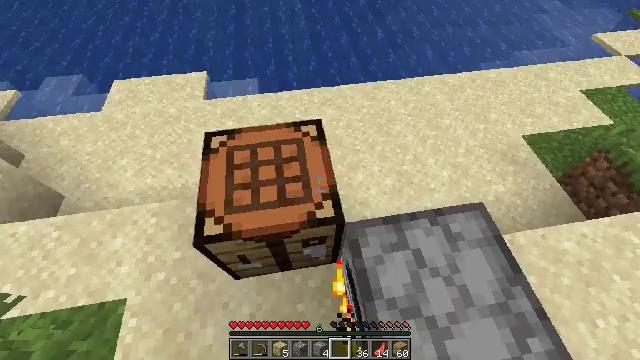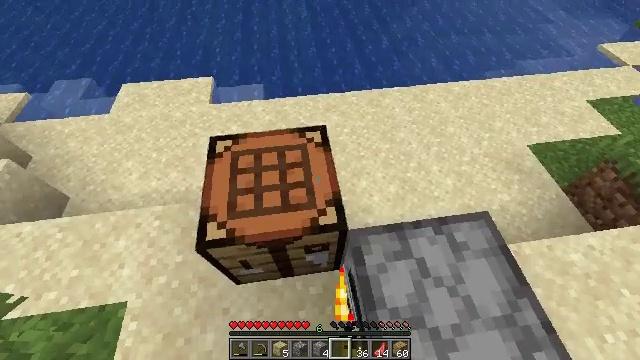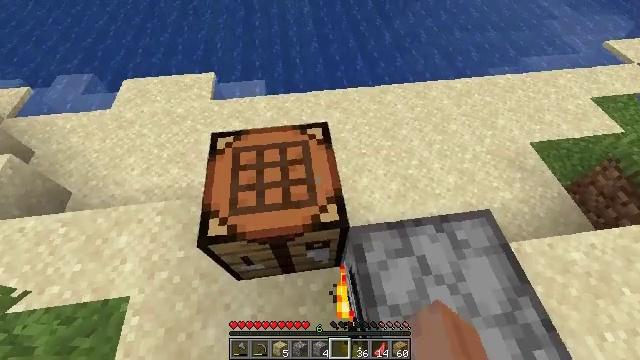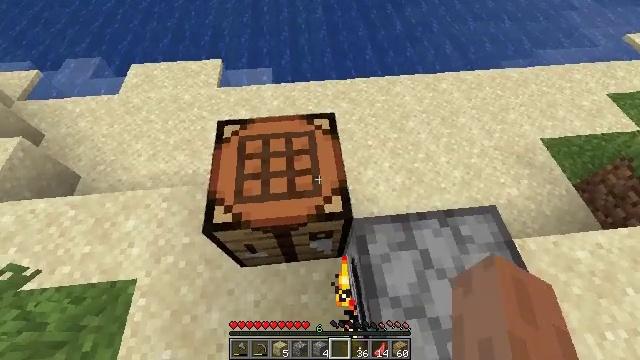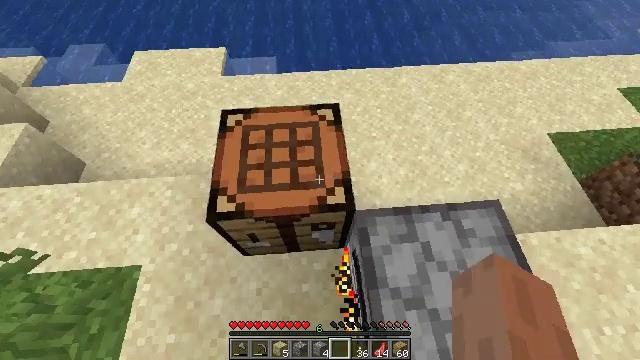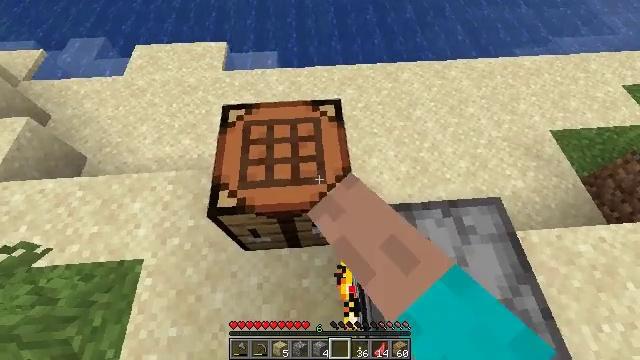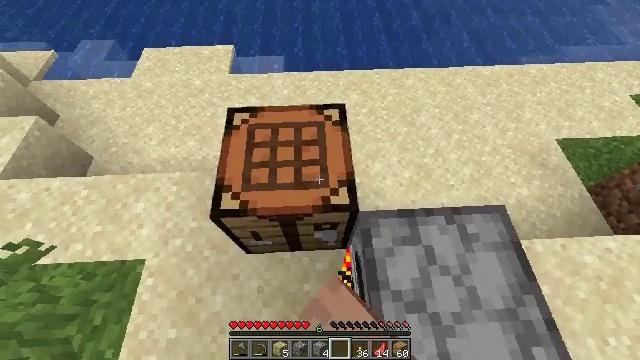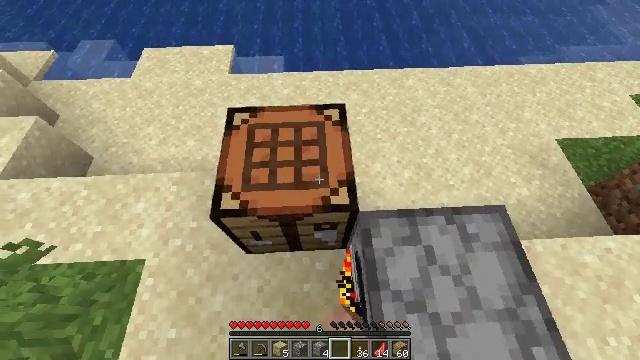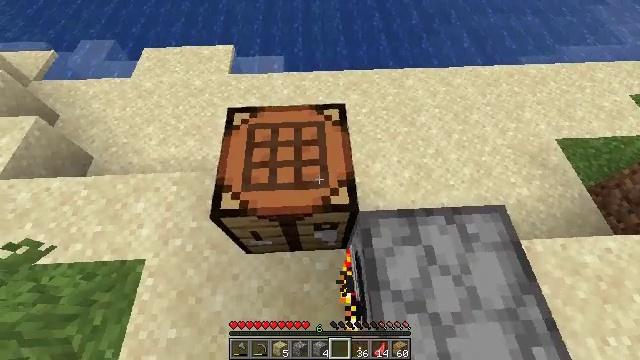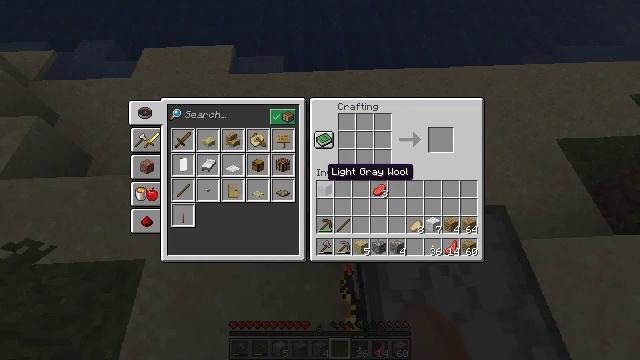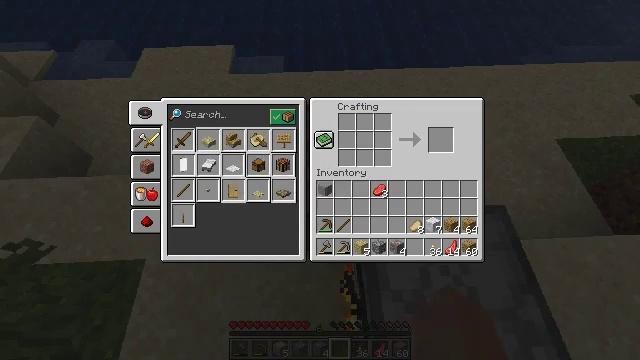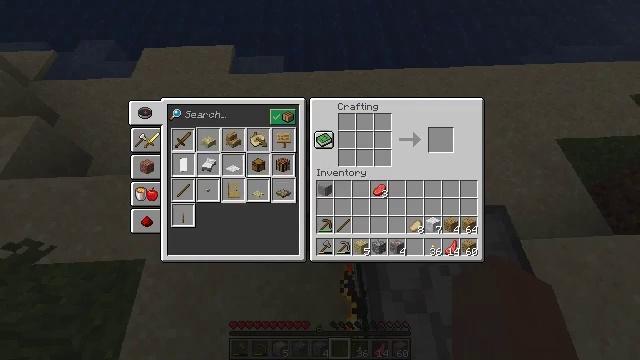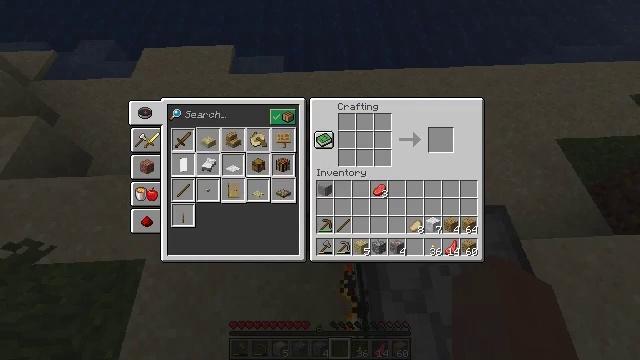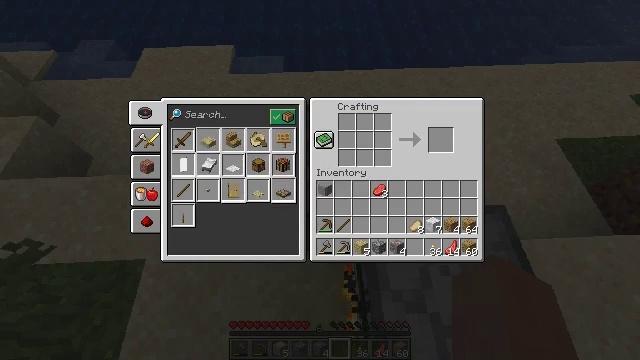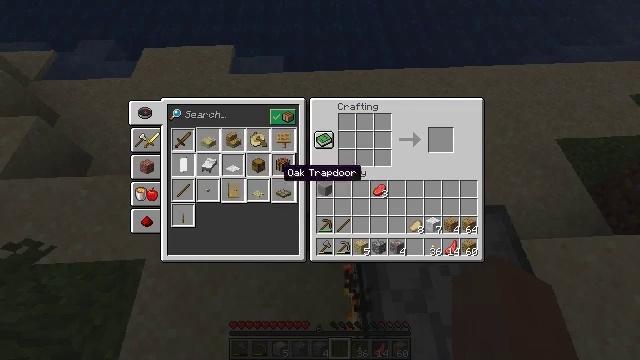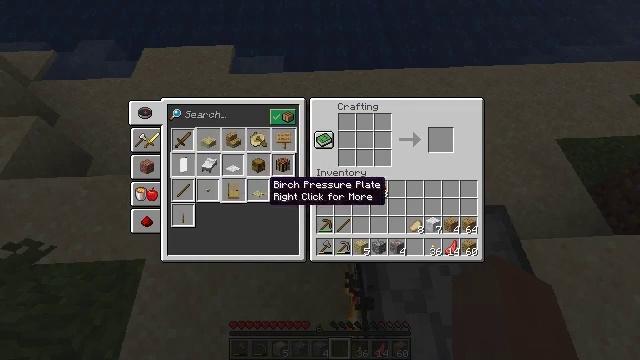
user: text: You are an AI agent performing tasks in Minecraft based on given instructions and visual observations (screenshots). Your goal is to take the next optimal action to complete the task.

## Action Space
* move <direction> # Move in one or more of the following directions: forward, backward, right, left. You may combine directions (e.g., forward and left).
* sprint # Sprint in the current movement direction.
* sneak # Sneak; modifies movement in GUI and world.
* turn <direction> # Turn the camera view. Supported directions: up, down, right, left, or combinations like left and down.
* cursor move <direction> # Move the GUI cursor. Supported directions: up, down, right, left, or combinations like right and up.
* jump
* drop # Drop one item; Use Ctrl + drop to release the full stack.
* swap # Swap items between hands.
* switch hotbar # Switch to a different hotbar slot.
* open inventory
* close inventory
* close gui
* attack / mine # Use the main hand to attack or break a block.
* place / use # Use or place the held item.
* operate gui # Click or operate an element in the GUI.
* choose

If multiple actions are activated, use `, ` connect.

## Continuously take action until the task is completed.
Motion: motion action
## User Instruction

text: Make a birch boat using birch planks.
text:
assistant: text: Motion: turn left and up
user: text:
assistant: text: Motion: no_op
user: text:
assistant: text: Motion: turn left and down
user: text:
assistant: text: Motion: turn left and down, use / place
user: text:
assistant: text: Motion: use / place
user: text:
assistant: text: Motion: turn left, use / place
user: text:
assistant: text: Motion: no_op
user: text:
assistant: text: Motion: no_op
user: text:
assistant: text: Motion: open gui
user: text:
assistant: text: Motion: no_op
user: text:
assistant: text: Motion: no_op
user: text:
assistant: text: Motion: no_op
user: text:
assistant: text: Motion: cursor move left
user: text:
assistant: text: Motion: cursor move left and down
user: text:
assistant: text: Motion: cursor move left and down
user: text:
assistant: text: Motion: no_op
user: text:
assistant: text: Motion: no_op
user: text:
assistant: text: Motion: no_op
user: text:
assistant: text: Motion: cursor move up
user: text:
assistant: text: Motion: no_op
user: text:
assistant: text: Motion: no_op
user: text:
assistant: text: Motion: no_op
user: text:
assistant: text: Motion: no_op
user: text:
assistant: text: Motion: no_op
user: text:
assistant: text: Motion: cursor move up
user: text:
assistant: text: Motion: cursor move up
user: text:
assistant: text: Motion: cursor move right
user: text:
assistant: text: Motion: cursor move right
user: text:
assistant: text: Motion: cursor move down
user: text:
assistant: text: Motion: no_op